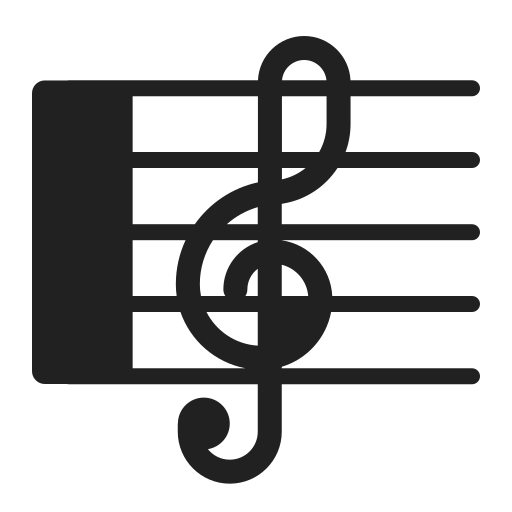
musical score high contrast